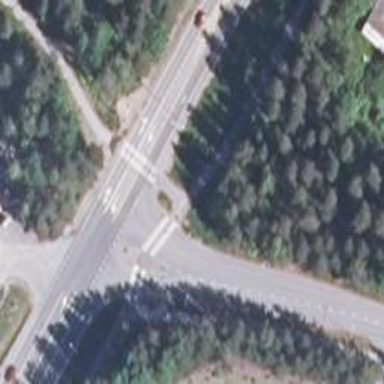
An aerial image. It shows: Uncontrolled crossing on the road.